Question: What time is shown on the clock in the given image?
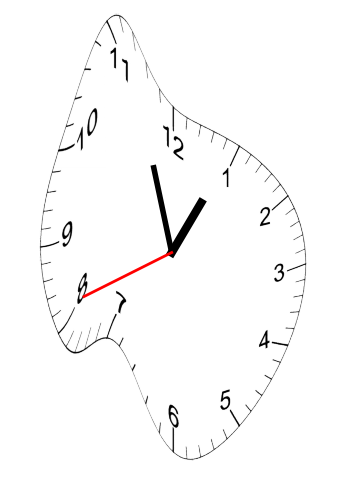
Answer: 12:56:41